Interaction volume radius: 5 \u00c5
Interaction volume height: 35 \u00c5
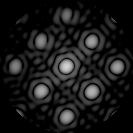
Disorder parameter: 0.0512